Question: Everything was going well until suddenly my navigation bar links weren't working.
If I mouse over the navbar, it does display the proper url, and I can even type that url in the address bar and it works. But when I click on the navigation bar link such as My Logged In Name, Profiles, Notices - nothing happens.
Actually it's not exactly true. When I click on Notices for example, my user menu pops up, neither of those links (Admin or Account) are clickable. All other links on the website other than the navigation bar seem to be working fine.
What would be causing this?
EDIT: Problem's gone, for now at least. I didn't even do anything. So bizarre.
Here's a screenshot to illustrate what's happening:

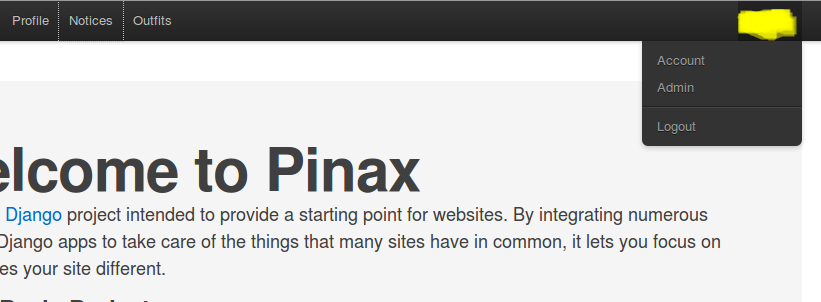
Answer: As it appears, the error itself has really nothing to do with Django. It seems like you are using Twitter Bootstrap. (right?) If, as you are saying, the url appears on the status bar of the browser, you should check whether the link is bound to any event that should prevent the url from changing. In all cases, it'd be best for you to submit a snippet of your code altogether with the question. Without that, there's no way we can actually understand what's going on.